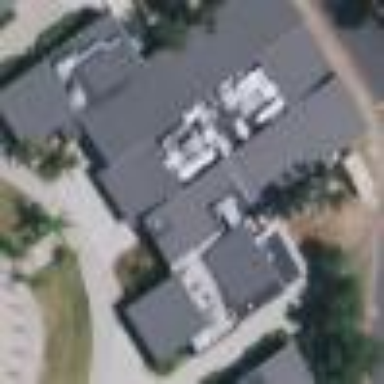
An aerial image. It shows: Educational building.